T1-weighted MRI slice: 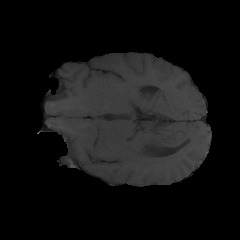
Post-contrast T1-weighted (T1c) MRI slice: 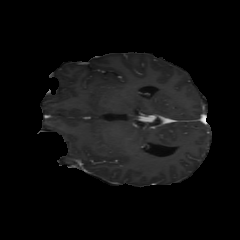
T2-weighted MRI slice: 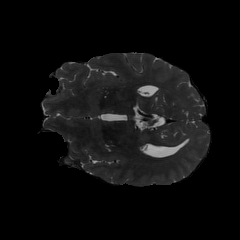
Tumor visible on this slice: no